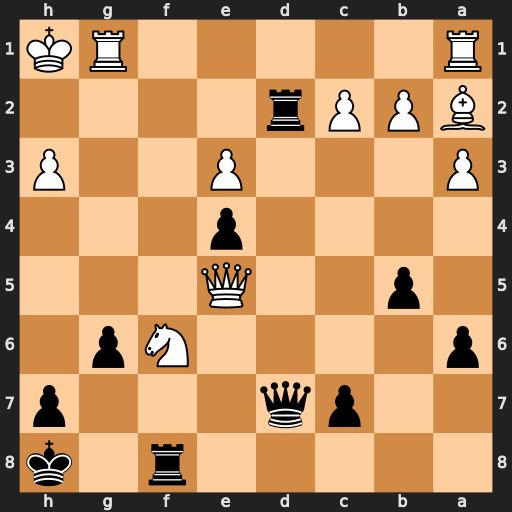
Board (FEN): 5r1k/2pq3p/p4Np1/1p2Q3/4p3/P3P2P/BPPr4/R5RK
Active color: b
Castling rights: -
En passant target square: -
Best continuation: Qxh3+ Qh2 Rxh2#